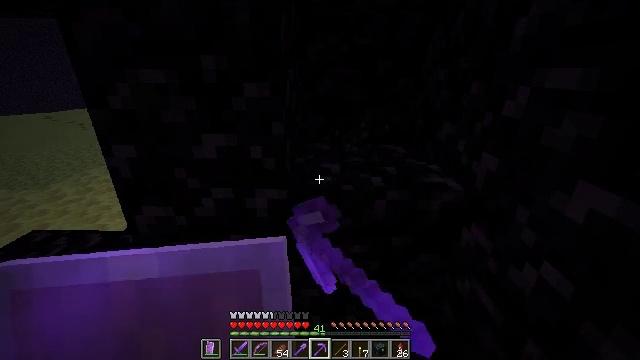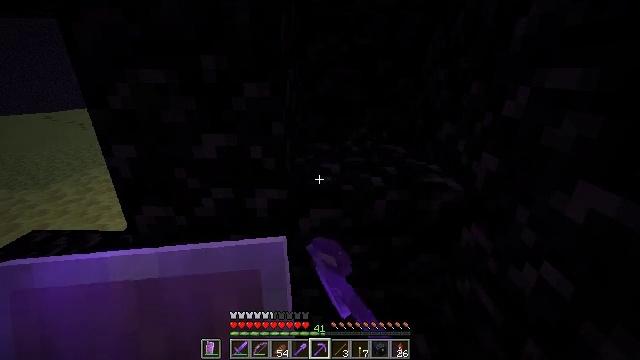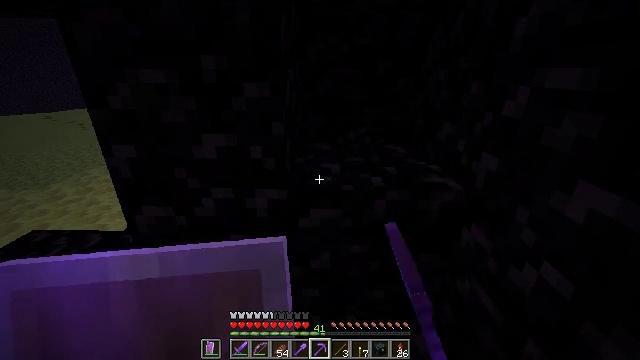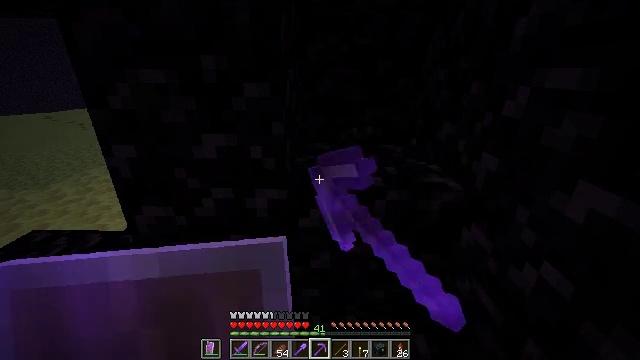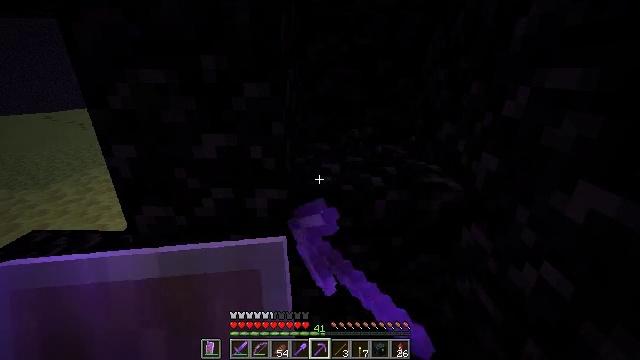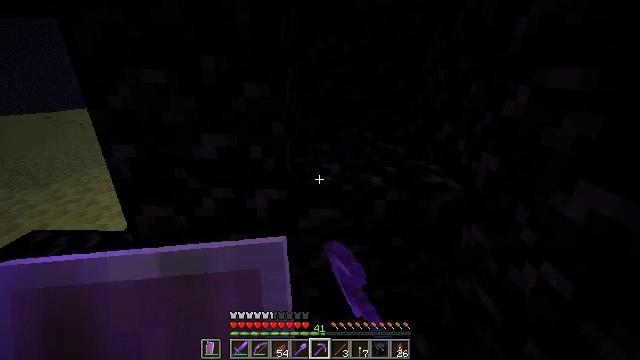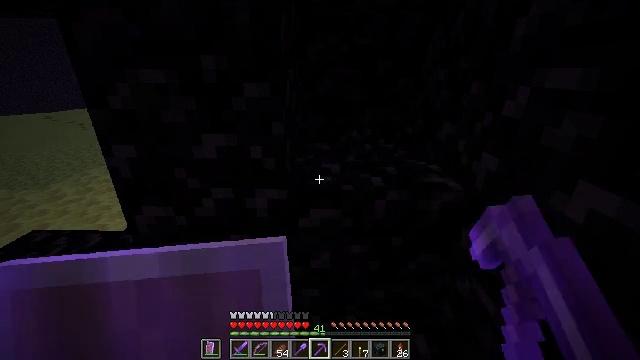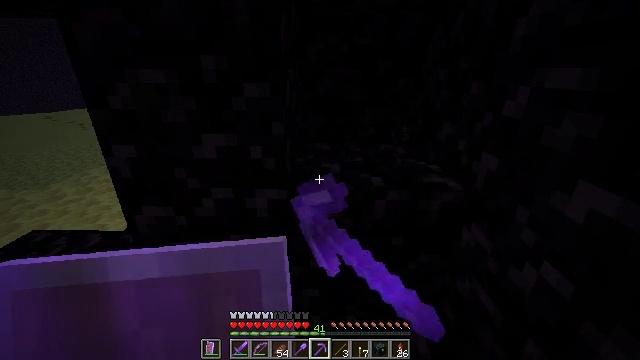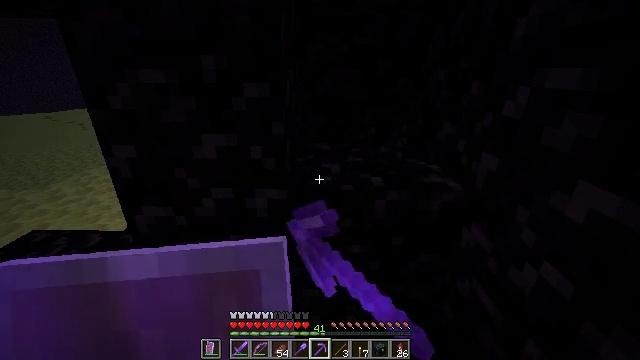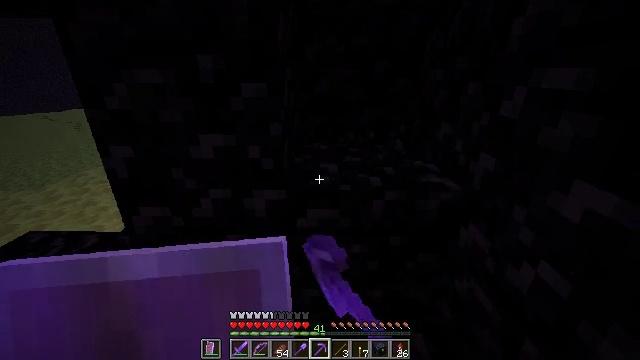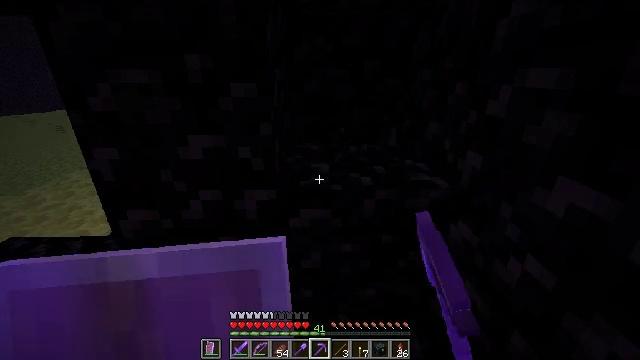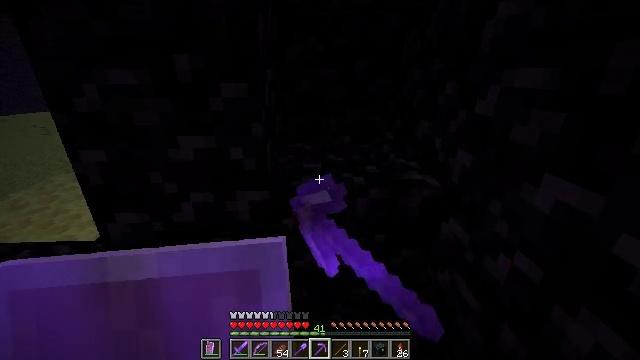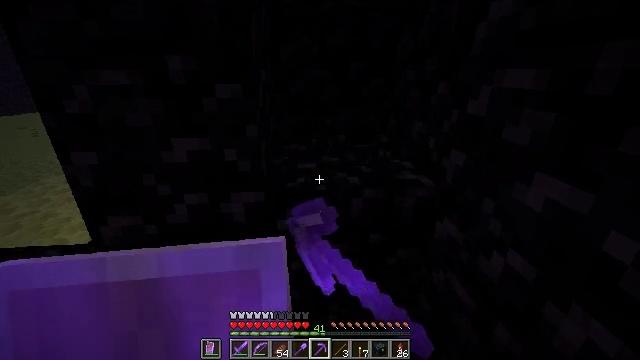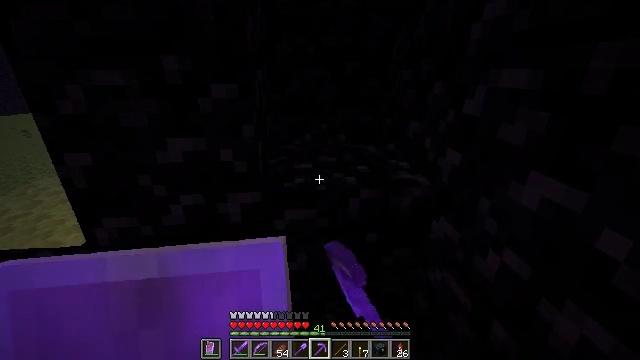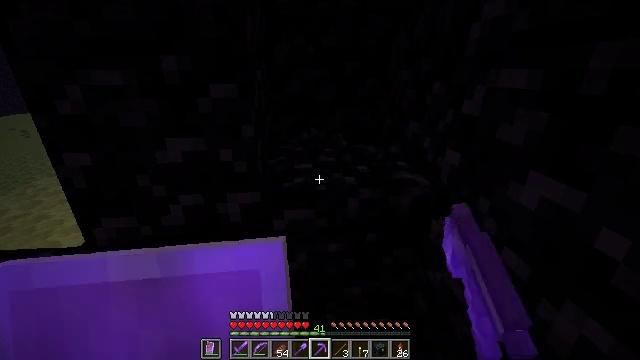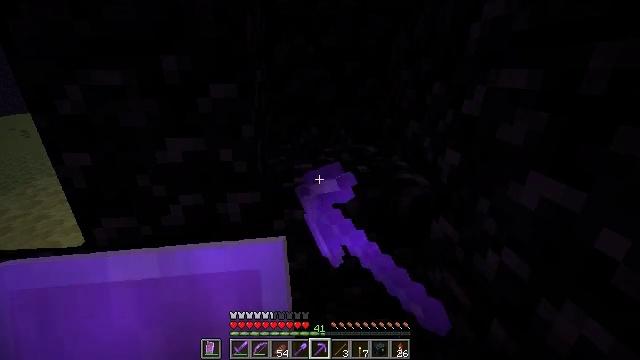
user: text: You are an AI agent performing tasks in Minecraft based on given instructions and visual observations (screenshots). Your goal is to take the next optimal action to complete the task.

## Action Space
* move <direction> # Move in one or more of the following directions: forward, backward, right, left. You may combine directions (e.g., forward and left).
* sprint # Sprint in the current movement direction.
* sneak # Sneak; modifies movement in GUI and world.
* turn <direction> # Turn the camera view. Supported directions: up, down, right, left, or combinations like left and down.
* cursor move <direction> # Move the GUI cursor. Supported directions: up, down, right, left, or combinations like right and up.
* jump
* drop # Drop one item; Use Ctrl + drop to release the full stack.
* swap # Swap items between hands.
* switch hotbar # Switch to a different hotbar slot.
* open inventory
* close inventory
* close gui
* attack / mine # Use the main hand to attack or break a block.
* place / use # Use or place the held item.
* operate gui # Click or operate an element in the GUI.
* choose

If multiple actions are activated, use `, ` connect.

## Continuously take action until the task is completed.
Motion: motion action
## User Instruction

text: Mine the obsidian block.
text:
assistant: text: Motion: attack / mine
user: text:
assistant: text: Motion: attack / mine
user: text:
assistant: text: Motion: attack / mine
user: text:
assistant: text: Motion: attack / mine
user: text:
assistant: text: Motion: attack / mine
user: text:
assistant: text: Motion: attack / mine
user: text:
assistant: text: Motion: attack / mine
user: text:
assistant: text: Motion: attack / mine
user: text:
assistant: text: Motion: attack / mine
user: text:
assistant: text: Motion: turn right, attack / mine
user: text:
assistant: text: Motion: turn right, attack / mine
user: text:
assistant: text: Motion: turn right, attack / mine
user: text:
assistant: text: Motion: attack / mine
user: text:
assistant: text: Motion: attack / mine
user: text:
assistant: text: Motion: attack / mine
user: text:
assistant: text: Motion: attack / mine
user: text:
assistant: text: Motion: attack / mine
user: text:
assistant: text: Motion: attack / mine
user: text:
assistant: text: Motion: attack / mine
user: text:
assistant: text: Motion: attack / mine
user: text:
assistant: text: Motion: attack / mine
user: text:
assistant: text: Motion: attack / mine
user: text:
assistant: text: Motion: attack / mine
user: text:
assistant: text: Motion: attack / mine
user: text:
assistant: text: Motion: attack / mine
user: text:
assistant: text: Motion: attack / mine
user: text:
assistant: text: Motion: attack / mine
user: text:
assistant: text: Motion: attack / mine
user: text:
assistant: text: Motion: attack / mine
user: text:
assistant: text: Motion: turn left, attack / mine